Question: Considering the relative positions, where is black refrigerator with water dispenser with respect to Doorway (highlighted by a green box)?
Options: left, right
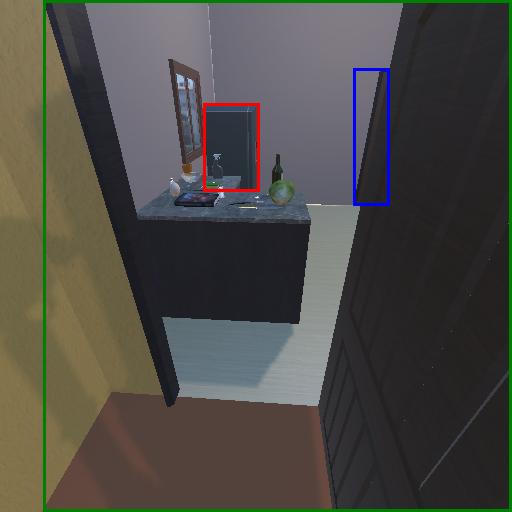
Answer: left